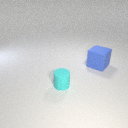
large blue rubber cube behind small cyan rubber cylinder